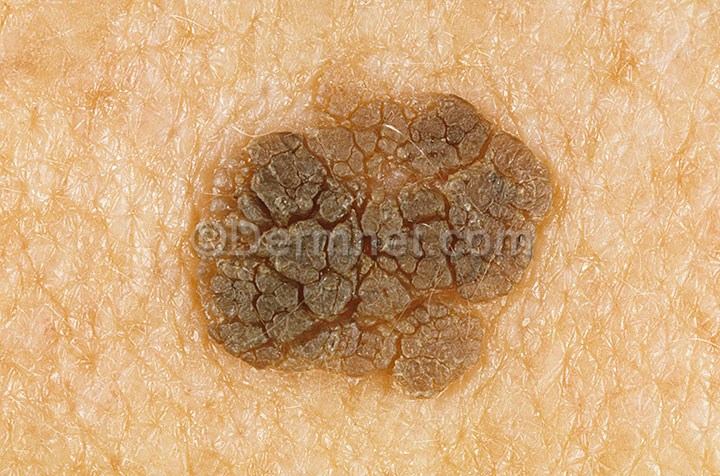
Disease: Seborrheic Keratoses and other Benign Tumors